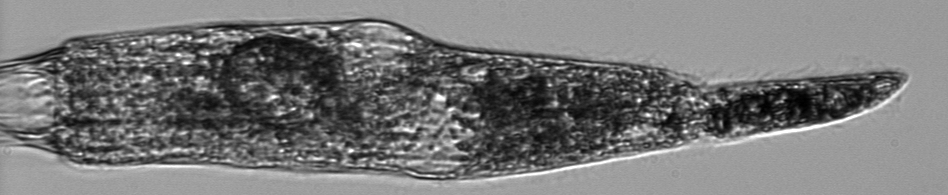
Label: Strombidium_conicum